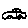
Label: car